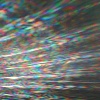
Label: sunburn